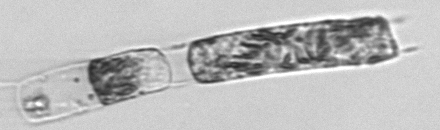
Label: Hemiaulus